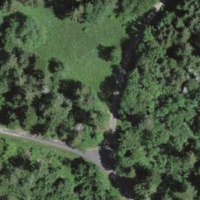
EUNIS habitat code: 44
Species observed at this site:
Clinopodium vulgare